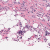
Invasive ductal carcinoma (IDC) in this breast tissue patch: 1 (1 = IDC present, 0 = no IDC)